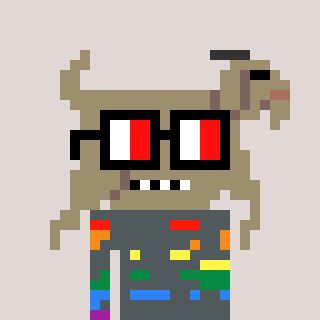
a pixel art character with square glasses with black frames and red eyes, a goat-shaped head and a peachy-colored body on a warm background